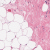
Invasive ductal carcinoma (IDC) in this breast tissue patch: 0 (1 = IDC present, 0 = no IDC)